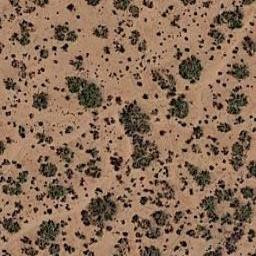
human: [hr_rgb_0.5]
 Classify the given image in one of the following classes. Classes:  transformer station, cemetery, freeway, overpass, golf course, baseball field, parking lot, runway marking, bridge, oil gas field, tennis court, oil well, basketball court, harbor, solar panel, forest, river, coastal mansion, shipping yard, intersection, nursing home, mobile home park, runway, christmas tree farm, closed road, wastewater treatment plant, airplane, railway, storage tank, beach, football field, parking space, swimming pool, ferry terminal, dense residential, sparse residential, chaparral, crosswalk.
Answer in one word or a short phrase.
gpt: chaparral